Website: bh-photo
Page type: address-validator
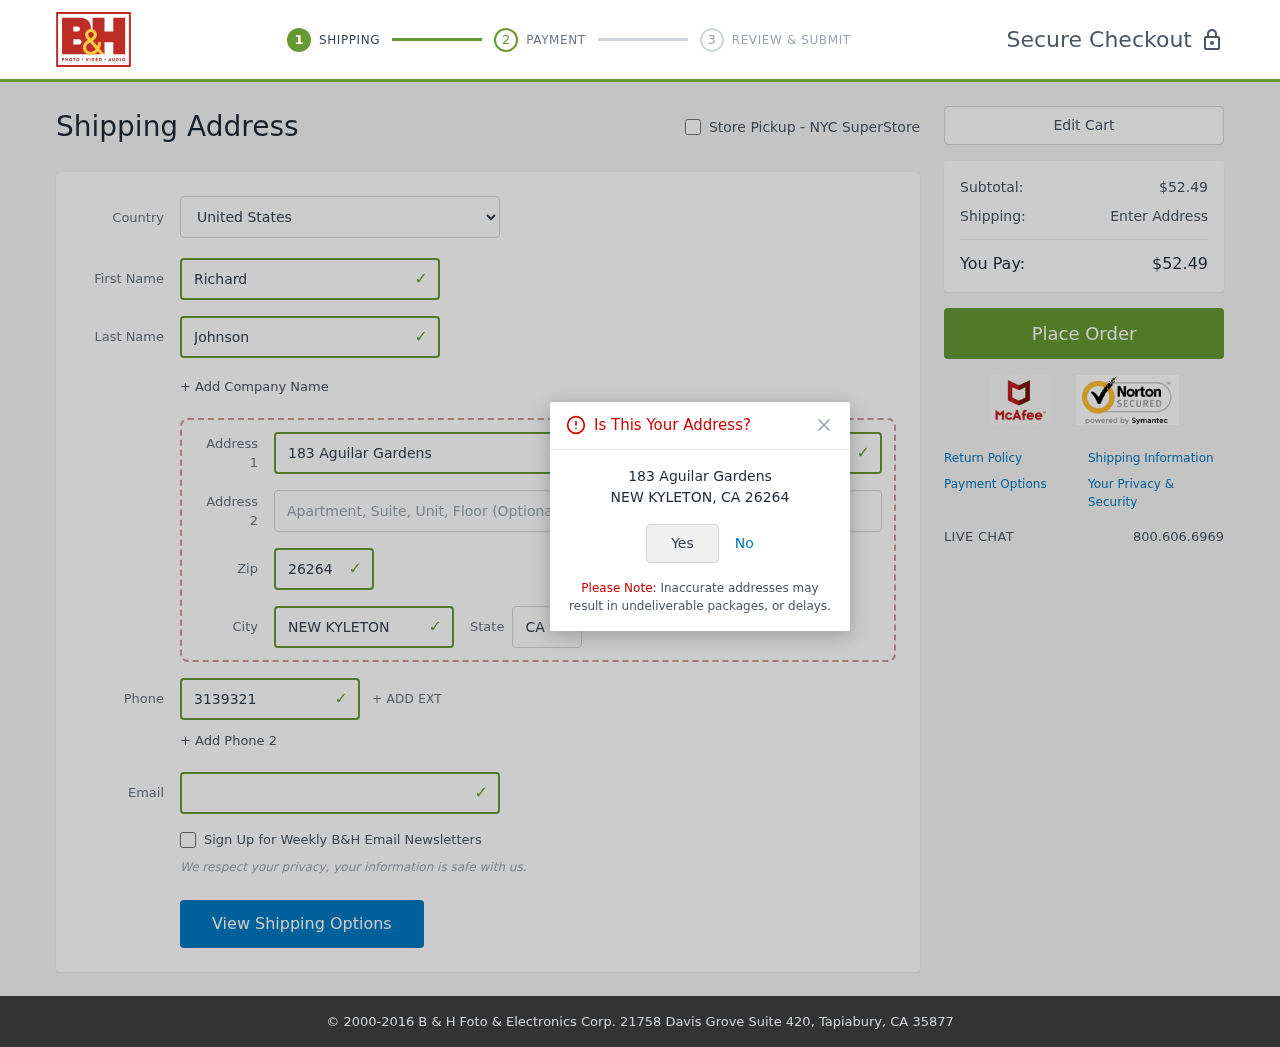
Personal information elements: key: PII_CITY
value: New Kyleton
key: PII_COUNTRY
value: United States
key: PII_EMAIL
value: richard.johnson@yahoo.com
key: PII_FIRSTNAME
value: Richard
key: PII_LASTNAME
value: Johnson
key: PII_PHONE
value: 3139321755
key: PII_POSTCODE
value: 26264
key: PII_STATE_ABBR
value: CA
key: PII_STREET
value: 183 Aguilar Gardens
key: PII_CITY_CONFIRM
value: NEW KYLETON
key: PII_POSTCODE_FULL
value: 26264
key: PII_POSTCODE_NUMERIC
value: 26264
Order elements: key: ORDER_SUBTOTAL
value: $52.49
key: ORDER_TOTAL
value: $52.49